Question: I want the button to basically overlap a certain part of the original picture and crop the rest instead of squishing the picture into the button. I can't seem to find a UIContentMode to achieve this.

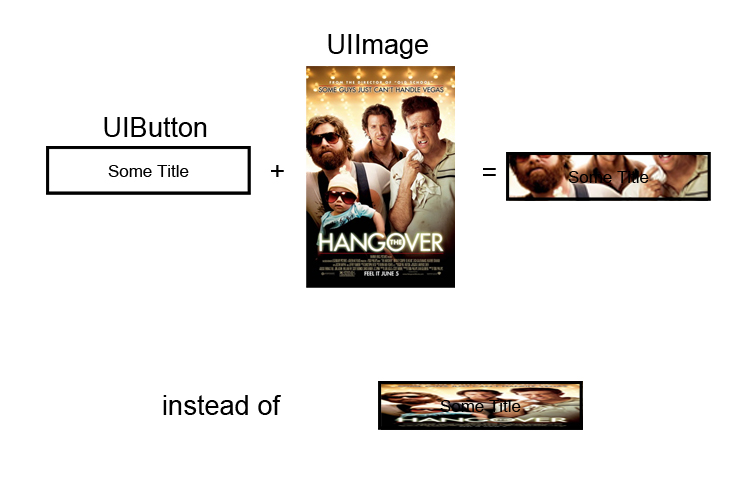
Answer: Try this:
You can have a UIImage after some CGRect inside any UIViews. Just make a CGRect with the part of the UIImageView that contains your original UIImage, and execute the code below:
'''
CGRect newImageFrame = CGRectMake(...); //fill this rect according to the crop area of the imageView
UIGraphicsBeginImageContextWithOptions(newImageFrame, YES, 0);
[editingCell.layer renderInContext:UIGraphicsGetCurrentContext()];
UIImage *newImage = UIGraphicsGetImageFromCurrentImageContext();
UIGraphicsEndImageContext();
'''
Now the 'newImage' will hold the image that you will use as background of your button.
Example:
Assuming your UIImageView has the frame (50,50, 100, 200), you can crop a similar result of your image with something like this: newImageFrame = CGRectMake(50, 130, 100, 40).
Please, let me know if worked or not.